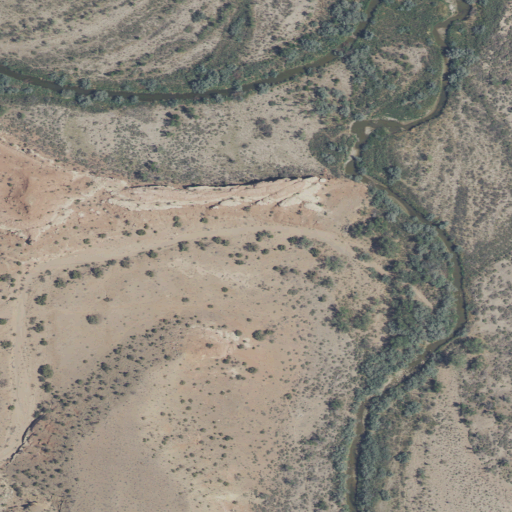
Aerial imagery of valley in Utah named Sulphur Canyon containing shrub, woody wetlands, and evergreen forest